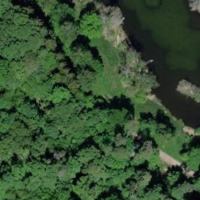
EUNIS habitat code: 43
Species observed at this site:
Geum rivale